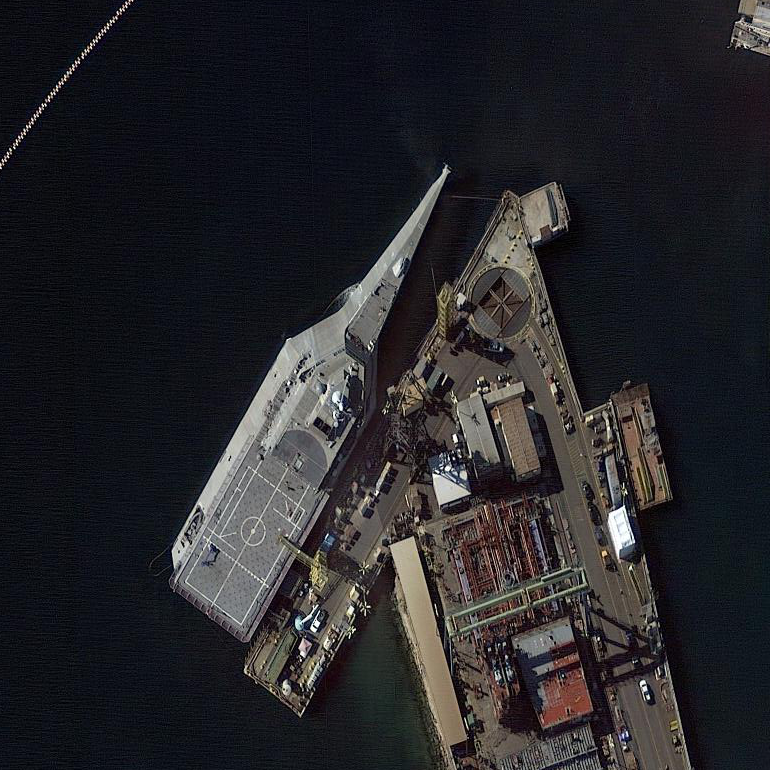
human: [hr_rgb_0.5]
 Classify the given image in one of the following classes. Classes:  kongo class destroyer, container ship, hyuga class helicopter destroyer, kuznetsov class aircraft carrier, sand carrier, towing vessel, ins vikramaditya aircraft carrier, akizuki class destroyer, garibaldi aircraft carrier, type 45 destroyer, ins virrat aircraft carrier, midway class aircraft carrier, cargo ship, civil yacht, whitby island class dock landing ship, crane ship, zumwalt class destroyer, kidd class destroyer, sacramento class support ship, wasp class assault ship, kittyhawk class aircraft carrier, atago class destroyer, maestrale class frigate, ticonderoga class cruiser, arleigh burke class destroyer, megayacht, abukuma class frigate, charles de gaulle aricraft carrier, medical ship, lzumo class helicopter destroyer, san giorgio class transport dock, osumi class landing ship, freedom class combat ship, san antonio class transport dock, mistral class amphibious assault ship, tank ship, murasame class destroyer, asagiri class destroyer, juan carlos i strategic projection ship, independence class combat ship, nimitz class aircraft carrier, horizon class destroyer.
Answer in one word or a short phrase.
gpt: Independence class combat ship